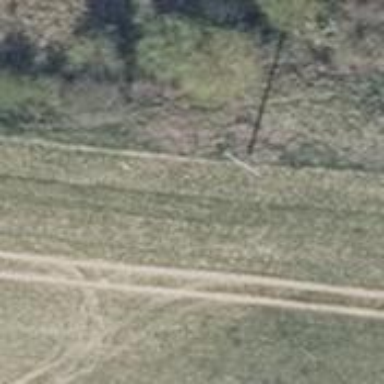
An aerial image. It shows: Minor power line with 3 cables.